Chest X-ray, PA view. Patient: 35 years old, sex F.
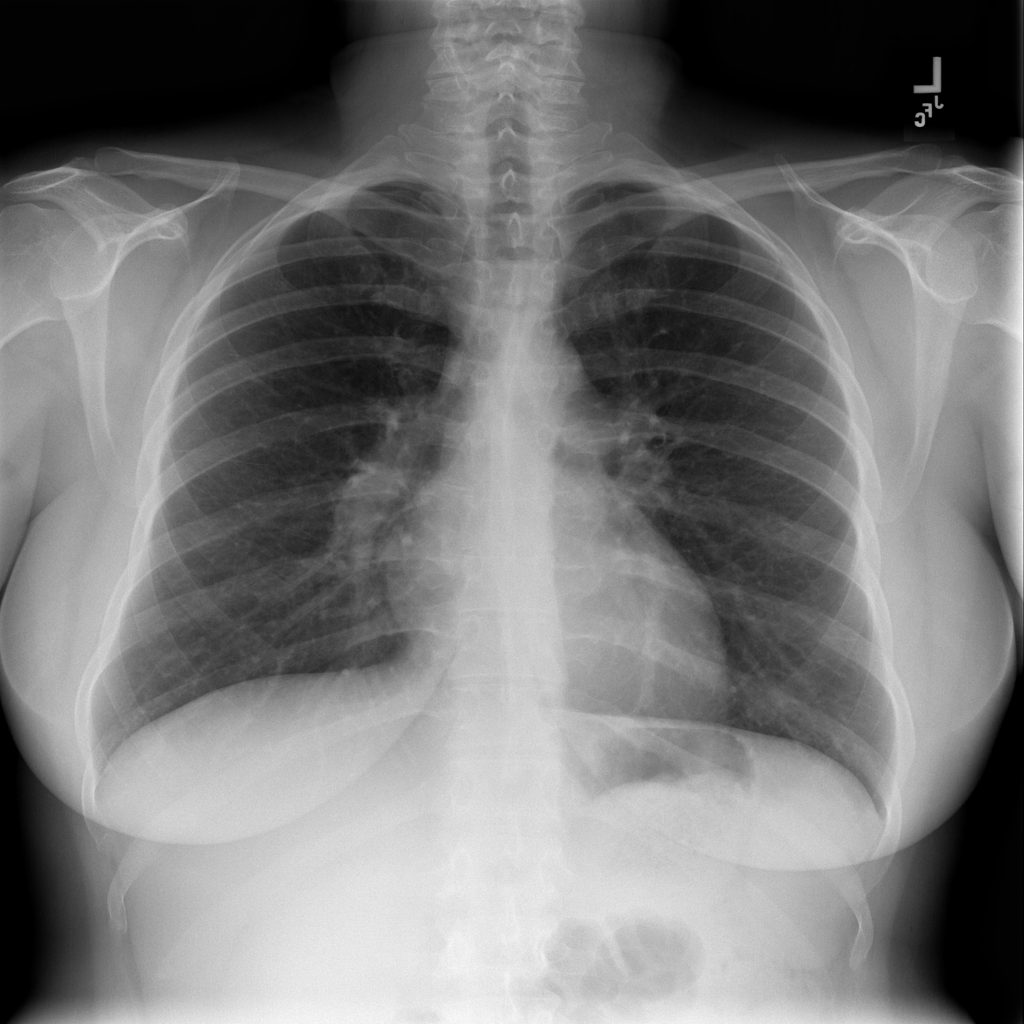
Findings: No Finding